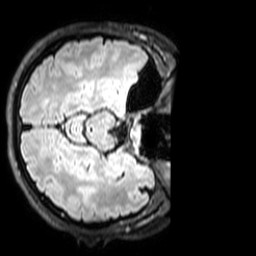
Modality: T1w
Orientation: axial
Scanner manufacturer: philips
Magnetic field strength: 3 T
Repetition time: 4.8 s
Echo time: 0.2586 s